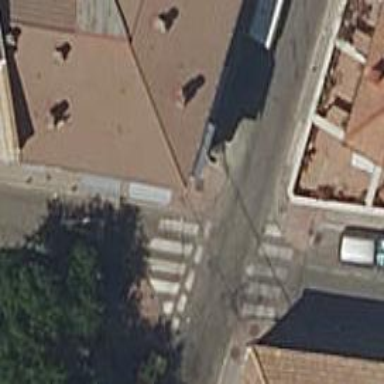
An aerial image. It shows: Unmarked road crossing.